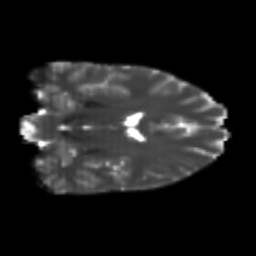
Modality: T2w
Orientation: coronal
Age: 24
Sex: female
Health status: healthy
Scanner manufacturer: philips
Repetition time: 7.387 s
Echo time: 0.08599 s